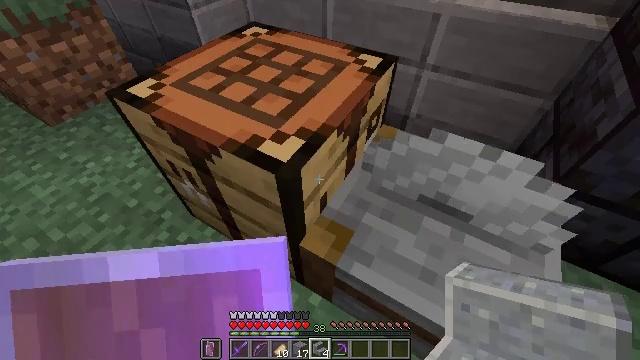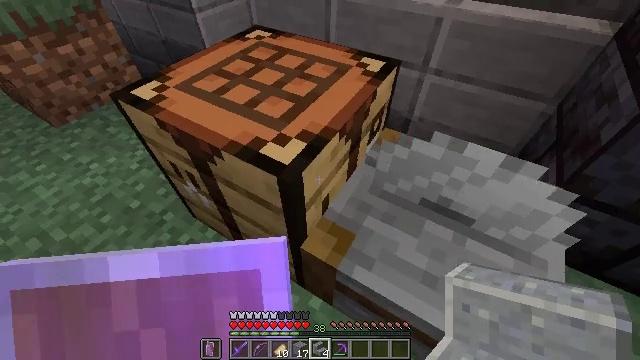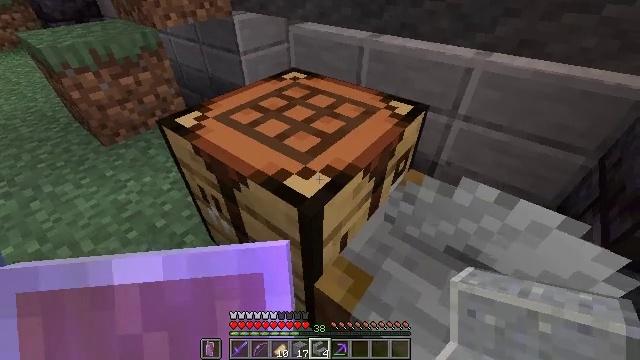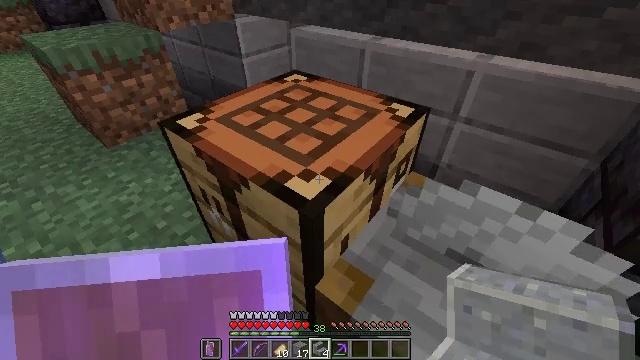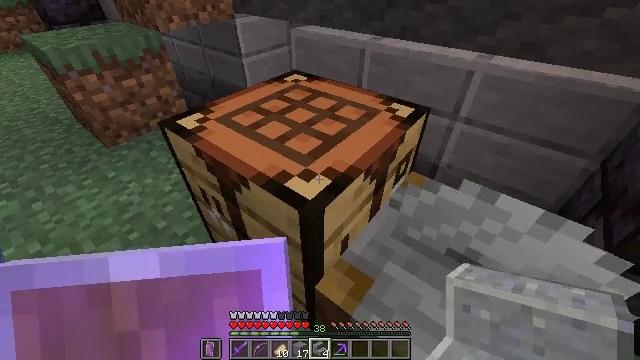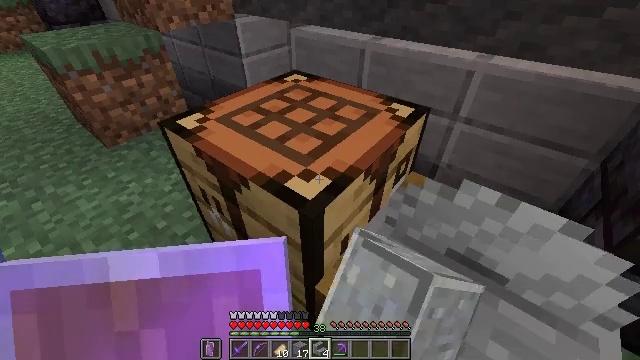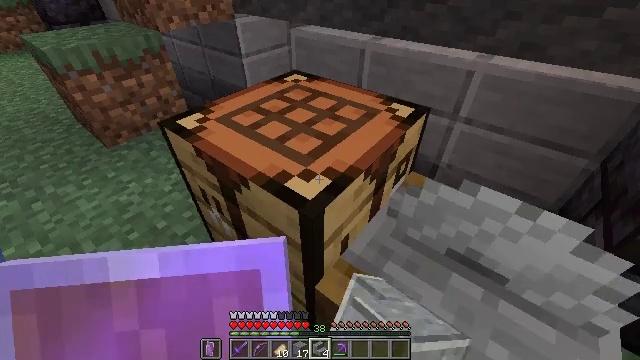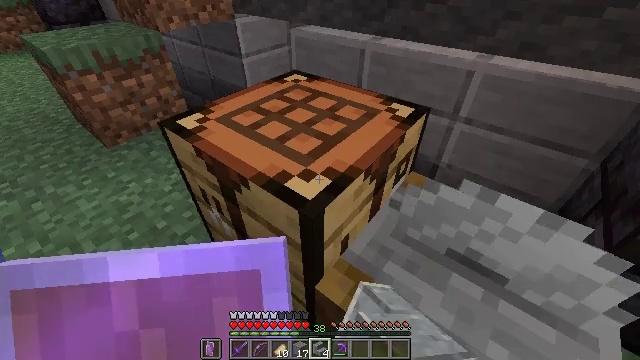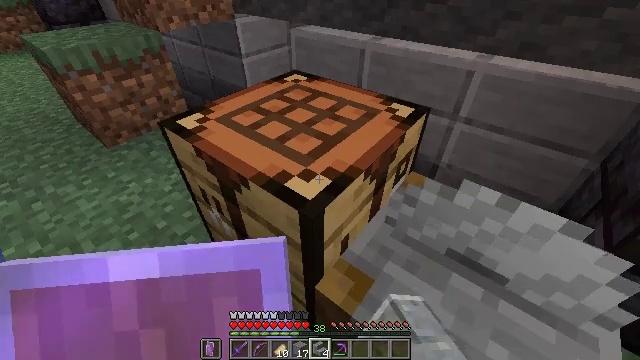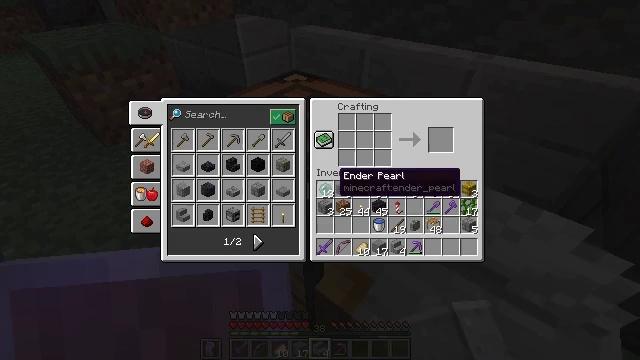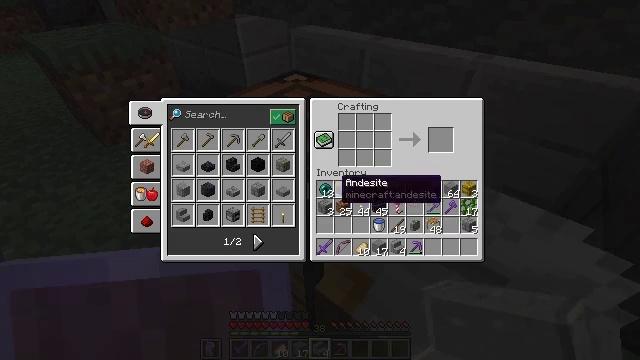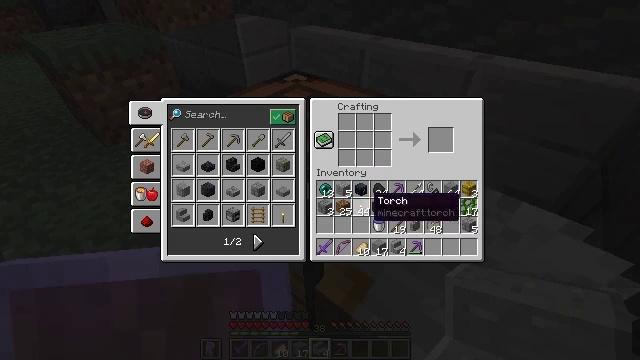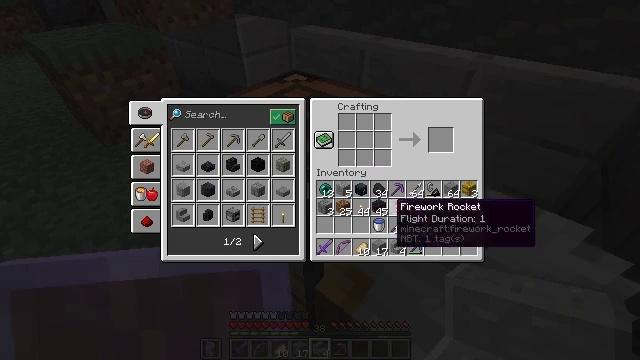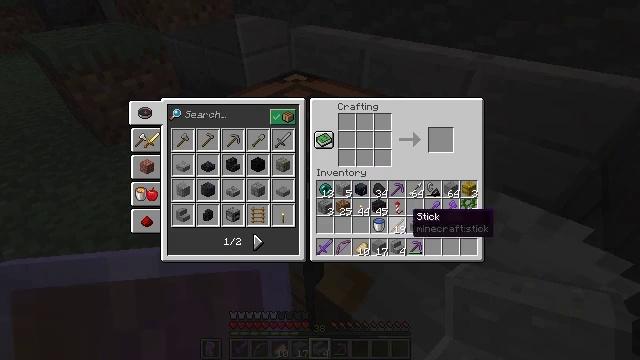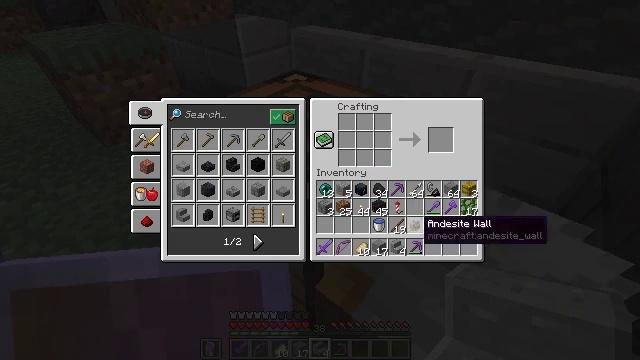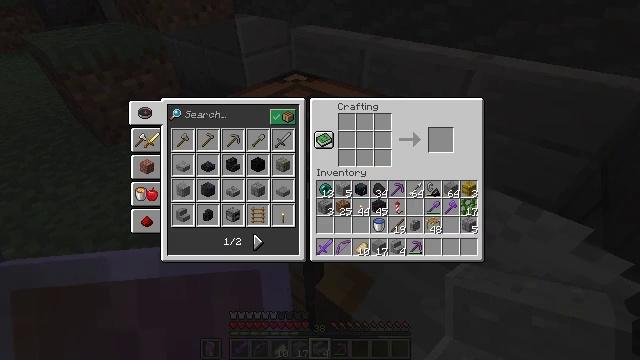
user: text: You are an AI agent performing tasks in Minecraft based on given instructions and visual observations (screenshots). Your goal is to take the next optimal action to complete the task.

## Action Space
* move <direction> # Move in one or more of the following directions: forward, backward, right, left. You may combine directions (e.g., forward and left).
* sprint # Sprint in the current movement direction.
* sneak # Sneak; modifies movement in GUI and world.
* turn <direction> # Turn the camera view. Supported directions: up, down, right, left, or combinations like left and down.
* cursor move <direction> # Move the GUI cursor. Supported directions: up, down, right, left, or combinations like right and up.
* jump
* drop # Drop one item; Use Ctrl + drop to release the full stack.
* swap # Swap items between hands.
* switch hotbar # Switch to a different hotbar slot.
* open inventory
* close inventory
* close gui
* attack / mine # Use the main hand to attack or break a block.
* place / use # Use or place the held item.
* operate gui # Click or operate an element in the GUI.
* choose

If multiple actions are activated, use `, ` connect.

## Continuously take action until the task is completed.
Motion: motion action
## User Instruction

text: craft item mossy stone bricks
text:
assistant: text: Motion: no_op
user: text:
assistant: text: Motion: turn left and up
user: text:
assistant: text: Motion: no_op
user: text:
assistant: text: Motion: use / place
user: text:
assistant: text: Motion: use / place
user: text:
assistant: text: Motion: use / place
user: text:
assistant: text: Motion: no_op
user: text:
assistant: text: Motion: no_op
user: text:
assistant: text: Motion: turn right
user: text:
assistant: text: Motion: turn down
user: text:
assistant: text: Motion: turn right and down
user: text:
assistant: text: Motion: turn right
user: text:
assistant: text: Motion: turn right and down
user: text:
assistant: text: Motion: turn right
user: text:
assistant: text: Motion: turn right
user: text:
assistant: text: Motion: no_op
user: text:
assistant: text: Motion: no_op
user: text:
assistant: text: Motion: turn right
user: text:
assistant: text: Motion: turn right
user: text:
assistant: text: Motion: no_op
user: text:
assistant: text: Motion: turn right
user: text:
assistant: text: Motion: turn right and up
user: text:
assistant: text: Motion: no_op
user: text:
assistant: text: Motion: no_op
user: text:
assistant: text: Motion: no_op
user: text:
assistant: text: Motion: turn left
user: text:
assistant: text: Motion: no_op
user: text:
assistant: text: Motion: turn left
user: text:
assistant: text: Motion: no_op
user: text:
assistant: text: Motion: no_op